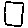
Label: square